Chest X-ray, PA view. Patient: 48 years old, sex M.
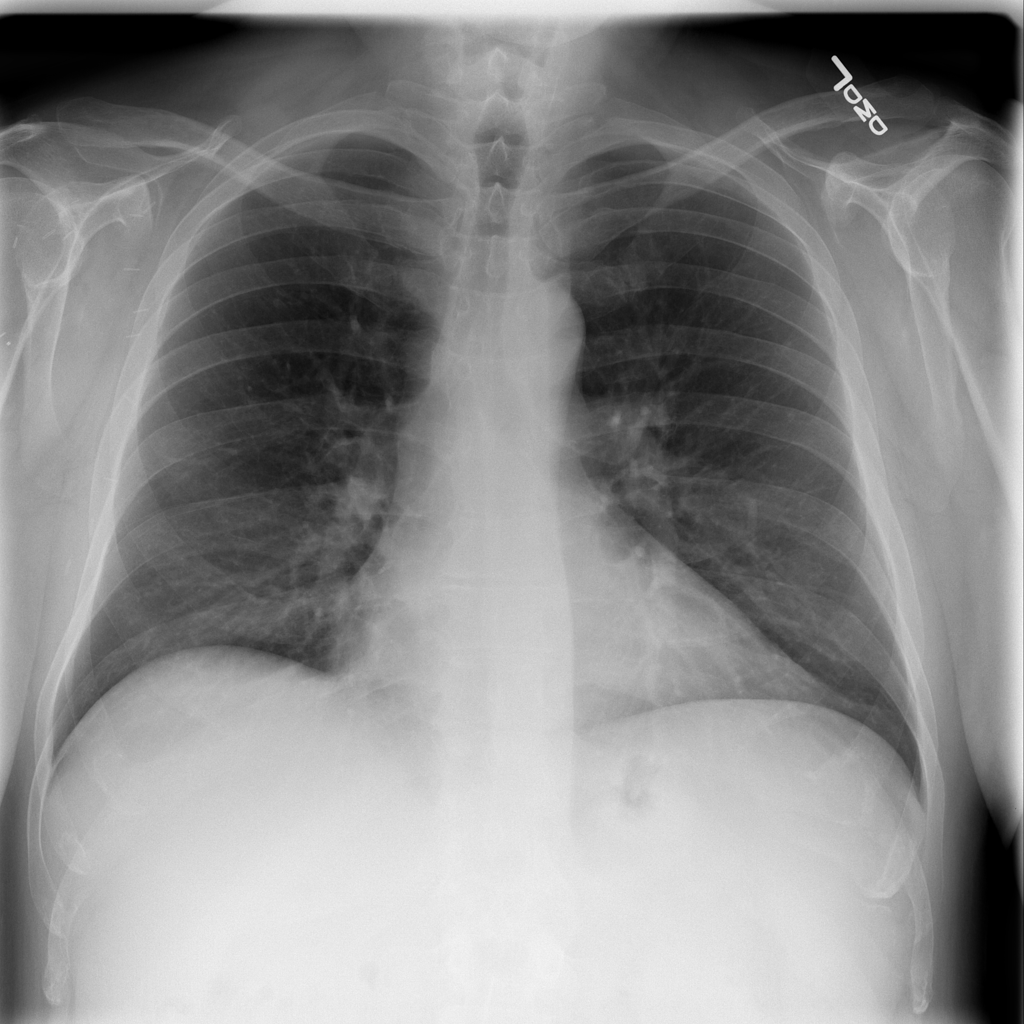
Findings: No Finding